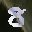
Label: 8